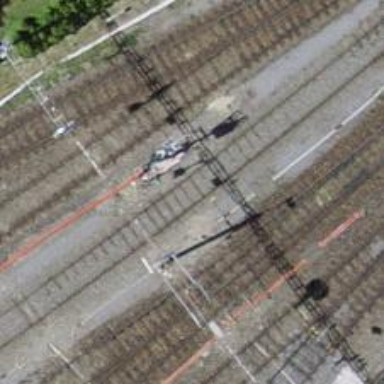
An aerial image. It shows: Railway signal.